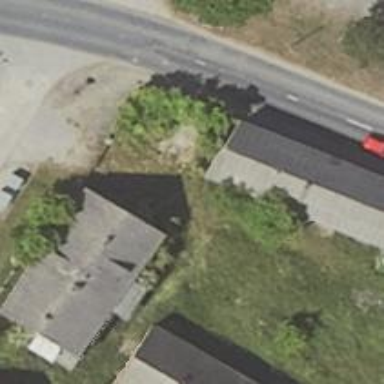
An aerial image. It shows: Shed building.